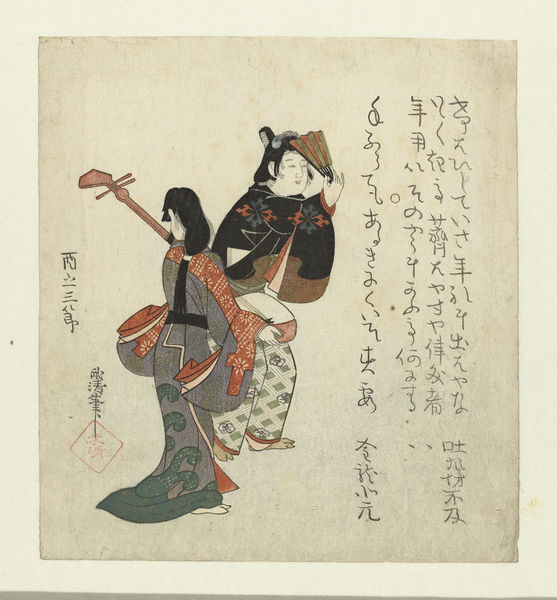
Titel: Strolling players
Künstler: Kita Busei
Standort: Amsterdam
Institution: Rijksmuseum
Schlagwörter: blue, hands, people, red, white, women, black, dress, figures, gray, green, grey, hair, woman, yellow, japanese, patterns, print, hand, man, girl, feet, drawing, frame, writing, instrument, music, art, pants, book, chinese, asian, black hair, japan, caligraphy, page, dance, dancing, oriental, geisha, guitar, lute, fan, barefoot, strings, kimono, asia, musical, korean, characters, tradition, custom, edo, skilled, guiat, giesha, performence